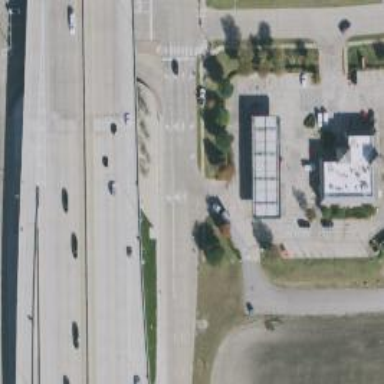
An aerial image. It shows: Secondary road with frontage road.